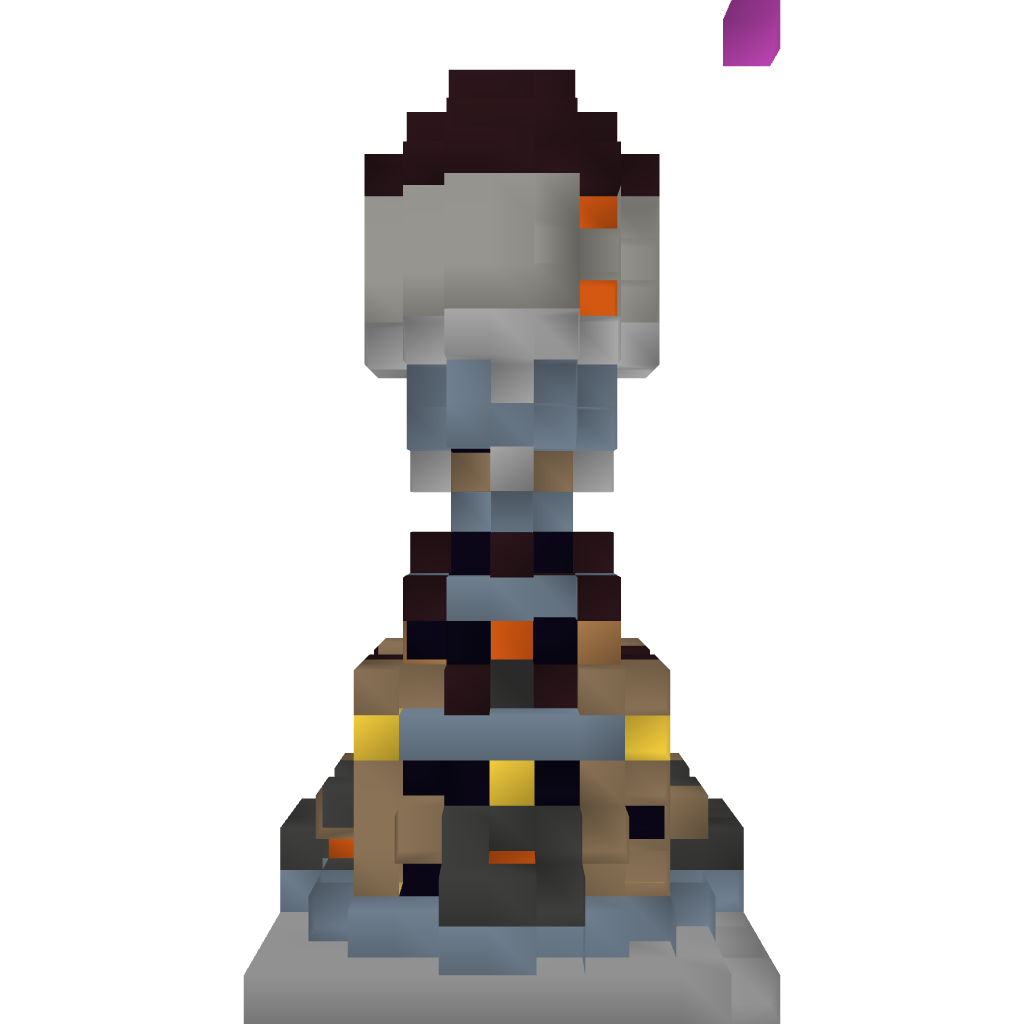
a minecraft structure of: Lava Orb